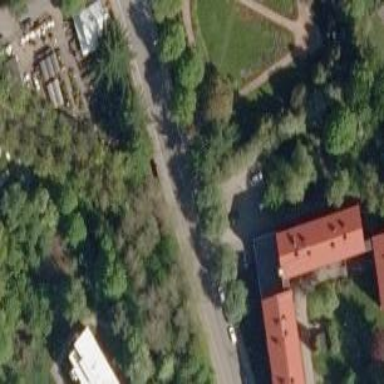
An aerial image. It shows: Path.